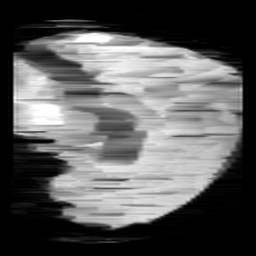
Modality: minIP
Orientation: sagittal
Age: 12
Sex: male
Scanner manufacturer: siemens
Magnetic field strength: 3 T
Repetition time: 0.027 s
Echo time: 0.02 s